Question: I have a list which has several records of the details of products and medications which is purchased by each customer.

My requirement is as below:
1. I need to extract a around 5 fields in that.
2. I need to group them by a combination of two fields (products and medication in my case)
3. I need to get the number of customers who bought these combination.
4. I need to get the total tonnes of these combination.
I want to create a new list with this information.
I don't have an idea how to go with it. I have done something like below:
'''
var k = lstOutWeigh.GroupBy(p => new { prod = p.Product, med = p.Medication });
'''
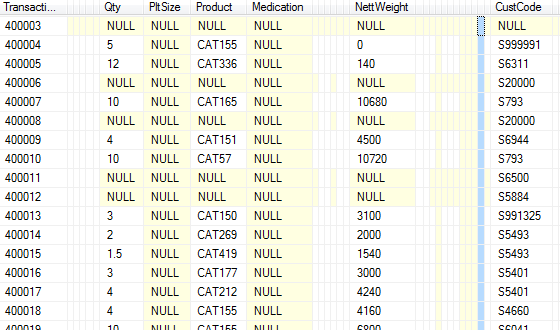
Answer: Take a look at the examples below:
<URL>
You're looking for something along the lines of:
'''
from t in Transactions
group t by new { t.Product, t.Medication } into g
select new
{
TotalWeight = g.Sum(x => x.NettWeight),
Count = g.Count()
}
'''